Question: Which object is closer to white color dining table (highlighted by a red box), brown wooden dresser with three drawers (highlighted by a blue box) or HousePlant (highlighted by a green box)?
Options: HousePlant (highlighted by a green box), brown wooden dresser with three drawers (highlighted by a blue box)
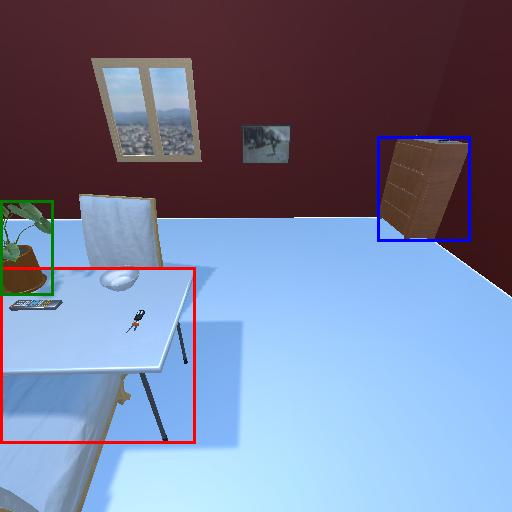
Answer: HousePlant (highlighted by a green box)